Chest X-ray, PA view. Patient: 59 years old, sex F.
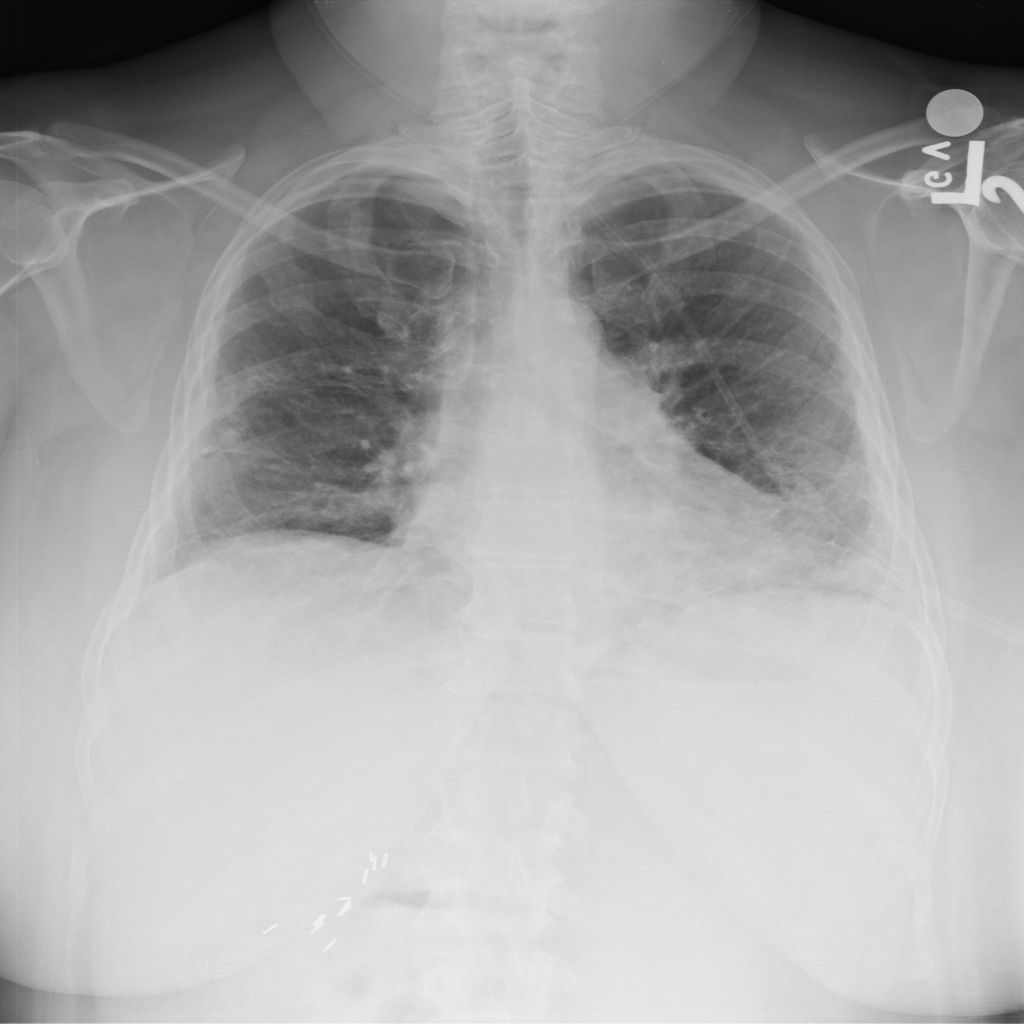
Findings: Fibrosis, Infiltration